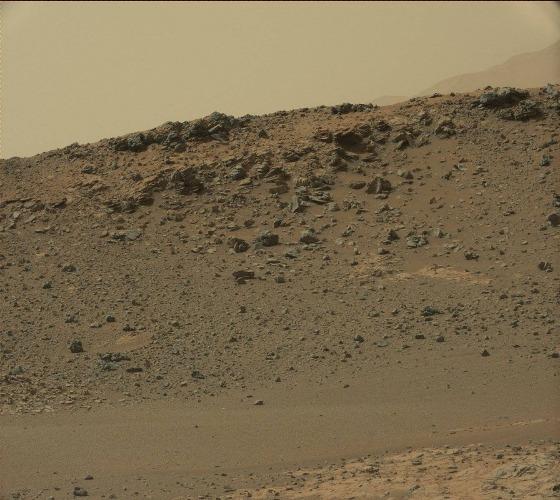
Terrain classes present: Bedrock, Gravel / Sand / Soil, Rock, Sky / Distant Mountains